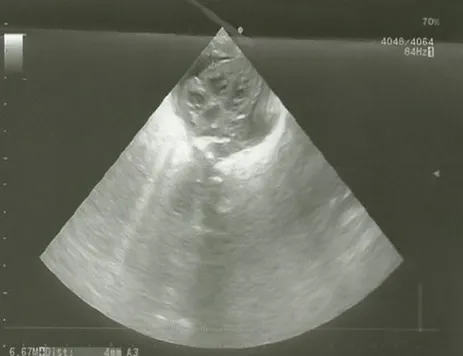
Reduction of pericardial effusion on echocardiogram immediately after pericardiocentesis.
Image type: radiology (ultrasound)